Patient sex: M
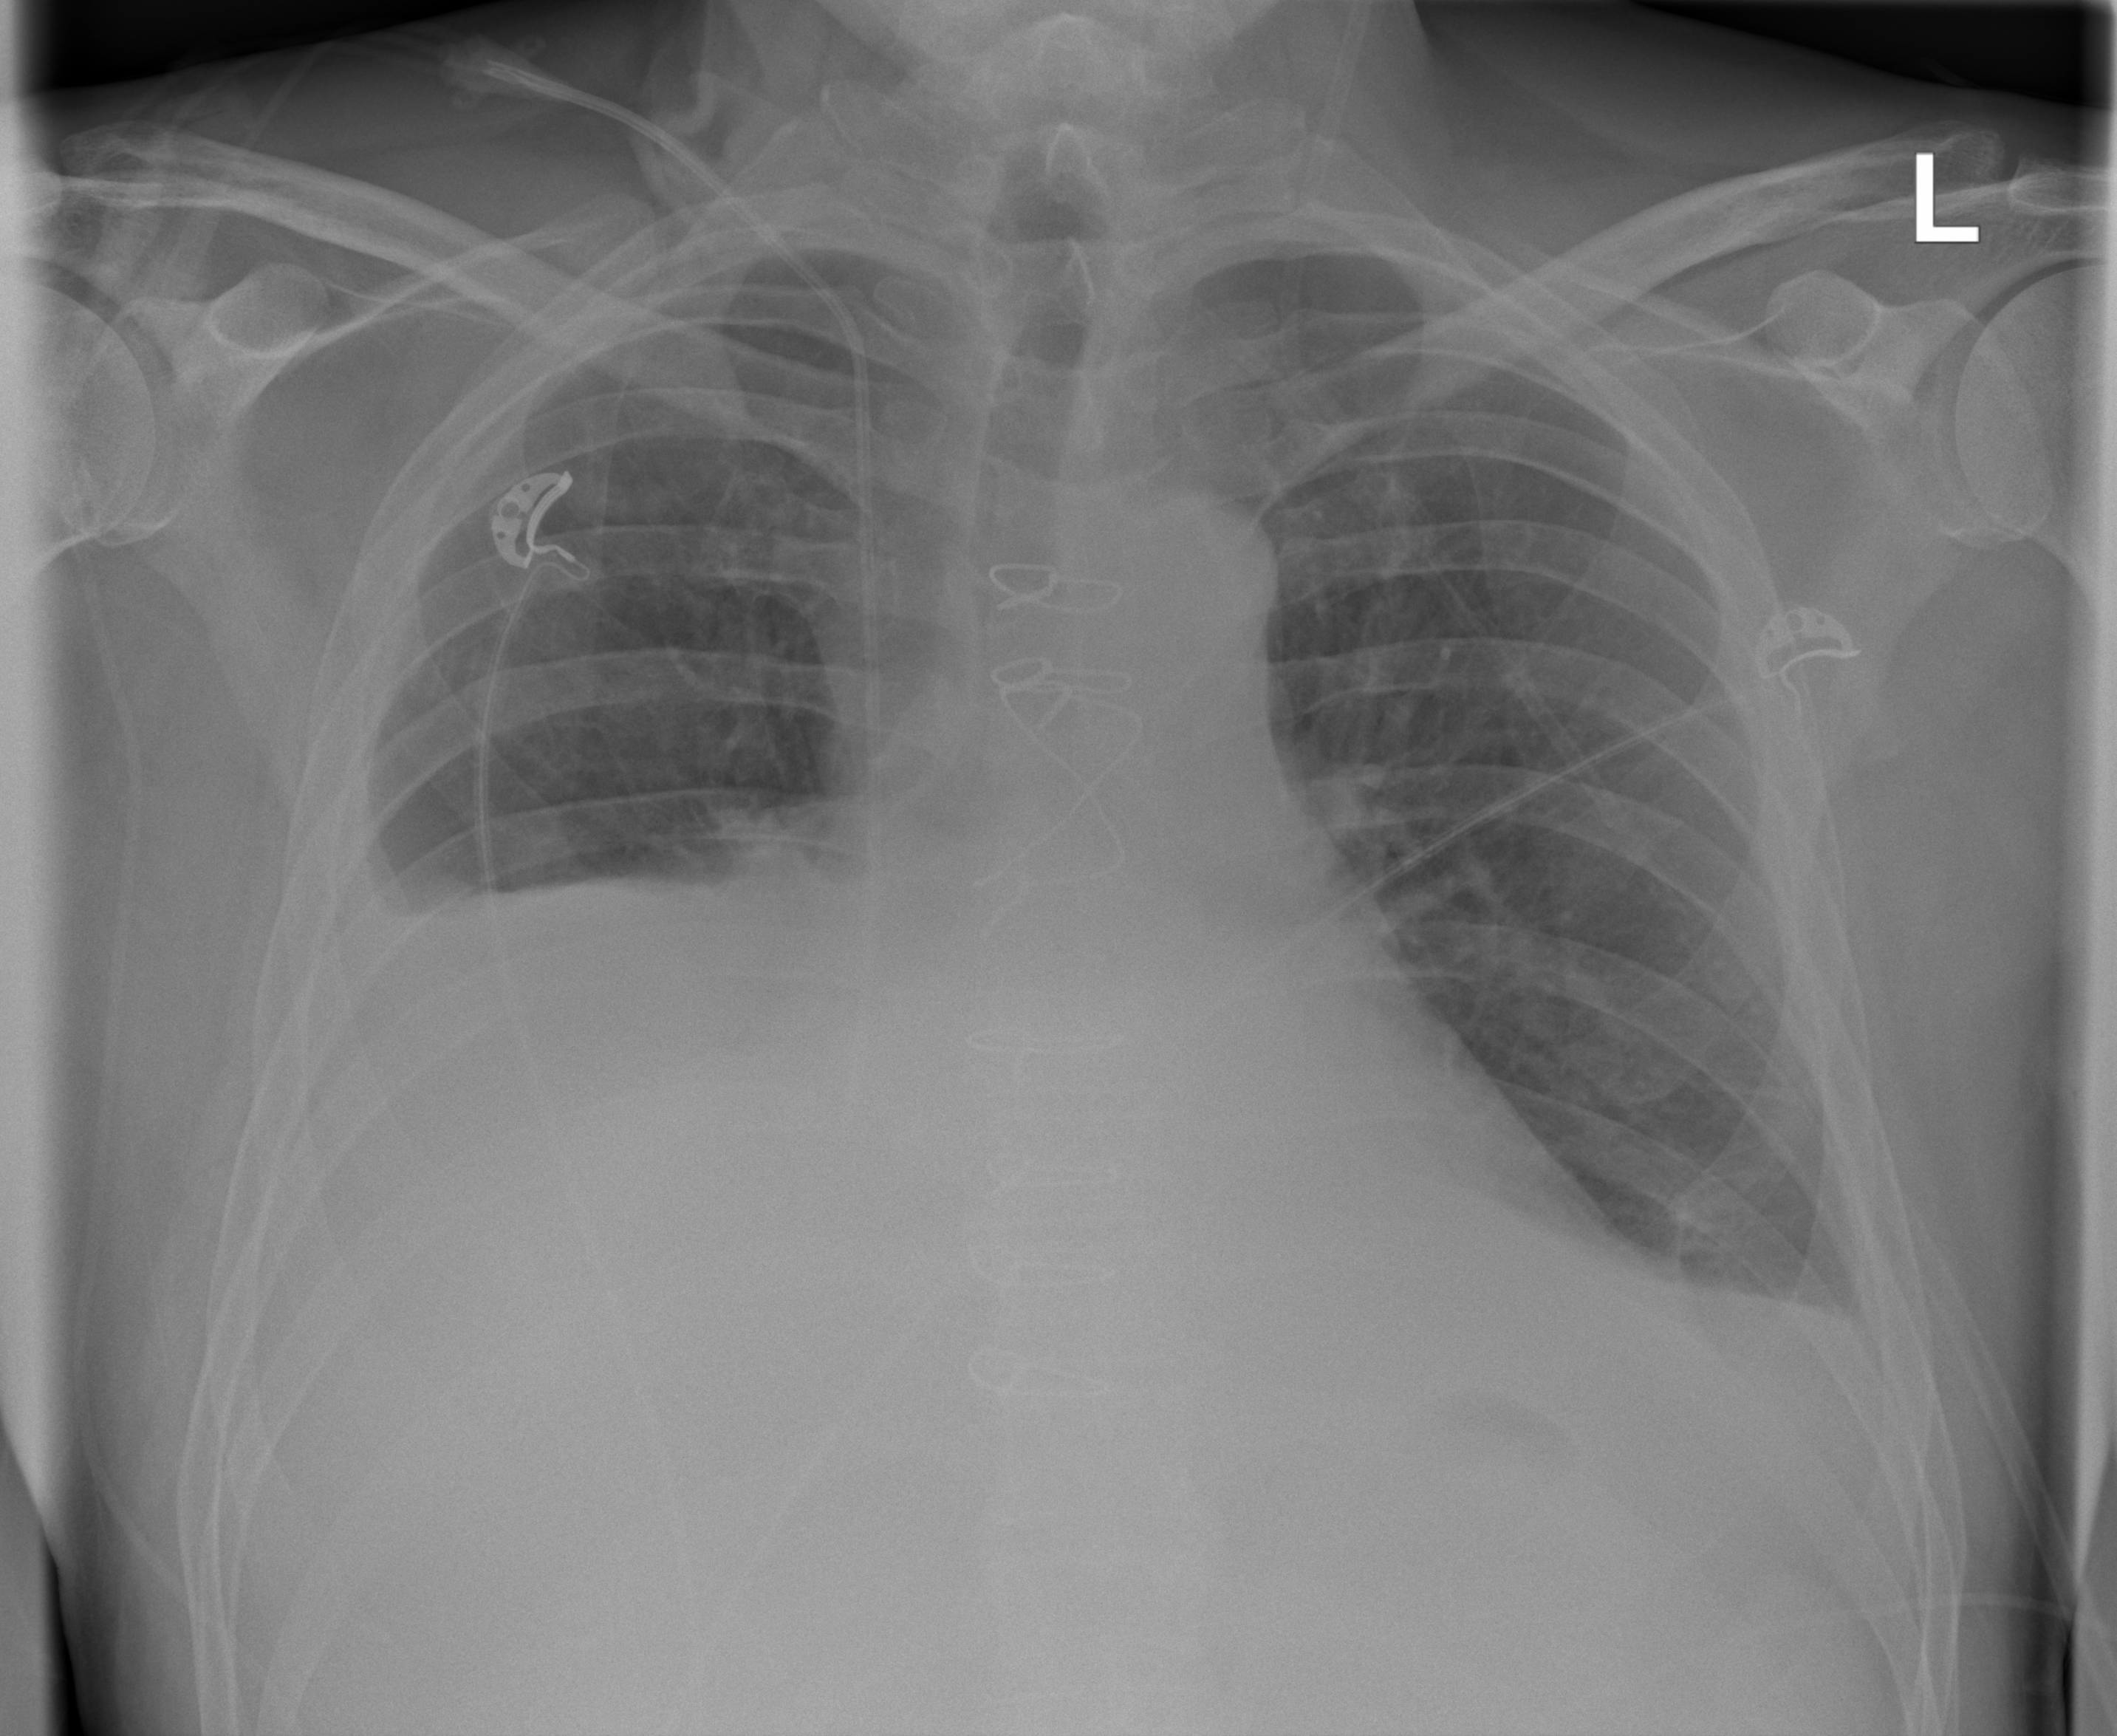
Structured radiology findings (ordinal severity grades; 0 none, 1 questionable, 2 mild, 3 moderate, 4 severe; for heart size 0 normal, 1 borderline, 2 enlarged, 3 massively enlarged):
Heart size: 2
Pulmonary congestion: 2
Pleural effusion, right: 3
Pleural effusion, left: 0
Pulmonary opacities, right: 0
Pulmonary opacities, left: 0
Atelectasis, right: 3
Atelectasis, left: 0